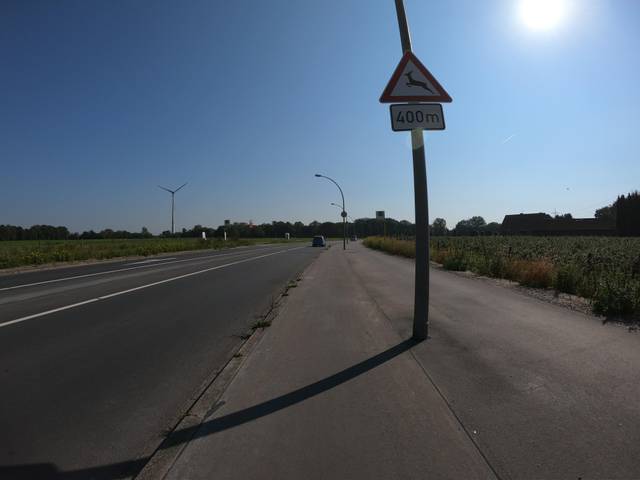
Region: Germany
Coordinates: 51.563, 6.935